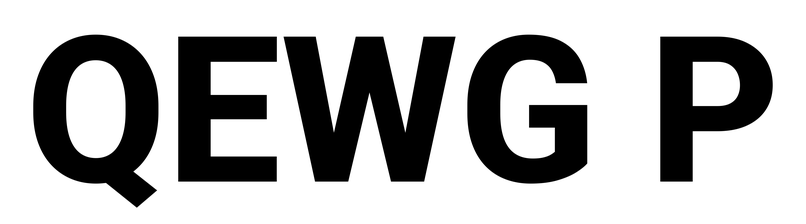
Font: Roboto_ExtraBold